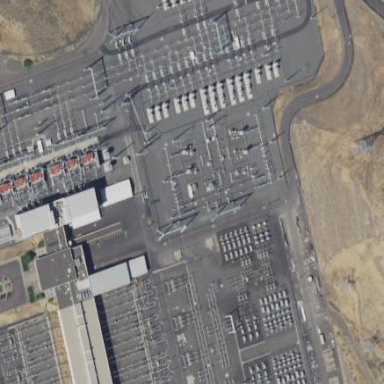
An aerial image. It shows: Substation with fence around it. This substation serves as converter.